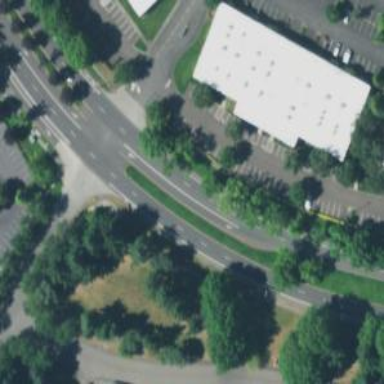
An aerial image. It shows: Secondary road with asphalt surface.